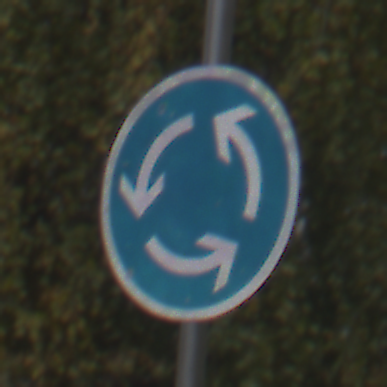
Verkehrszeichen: Kreisverkehr
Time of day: MorningAfternoon
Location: Outdoor (Nature)
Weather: Overcast
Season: Autumn
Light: Natural